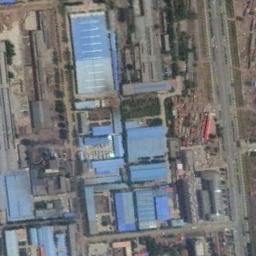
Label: industrial_area